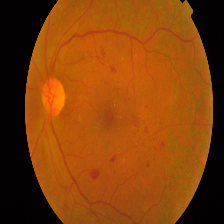
Diabetic retinopathy grade: Proliferative DR